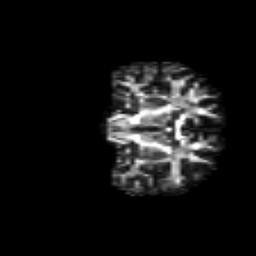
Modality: FA
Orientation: coronal
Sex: female
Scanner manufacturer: siemens
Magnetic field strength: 3 T
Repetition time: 5 s
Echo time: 0.071 s